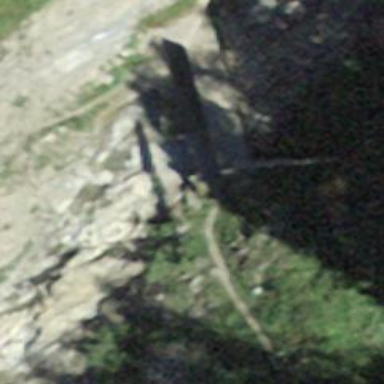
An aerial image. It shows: Dirt path on bridge.